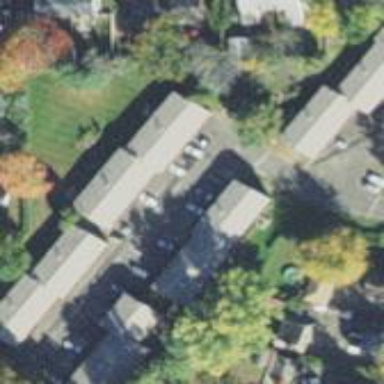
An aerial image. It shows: Residential area with apartments.